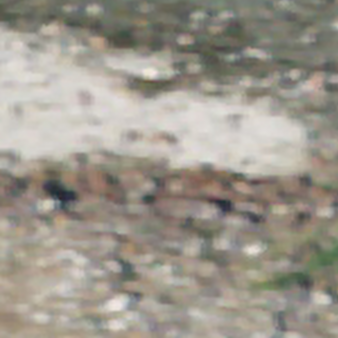
Label: other